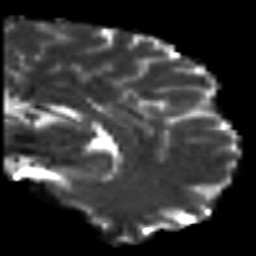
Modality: T2w
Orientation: sagittal
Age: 40
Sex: male
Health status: ill
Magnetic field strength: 3 T
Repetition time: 7 s
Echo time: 0.0926 s